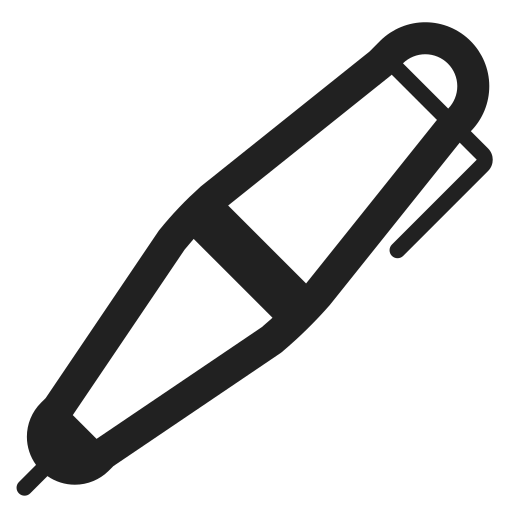
pen high contrast